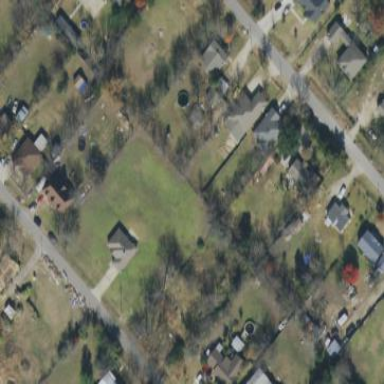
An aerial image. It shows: Grassy plot in zoning area.